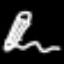
Label: pencil